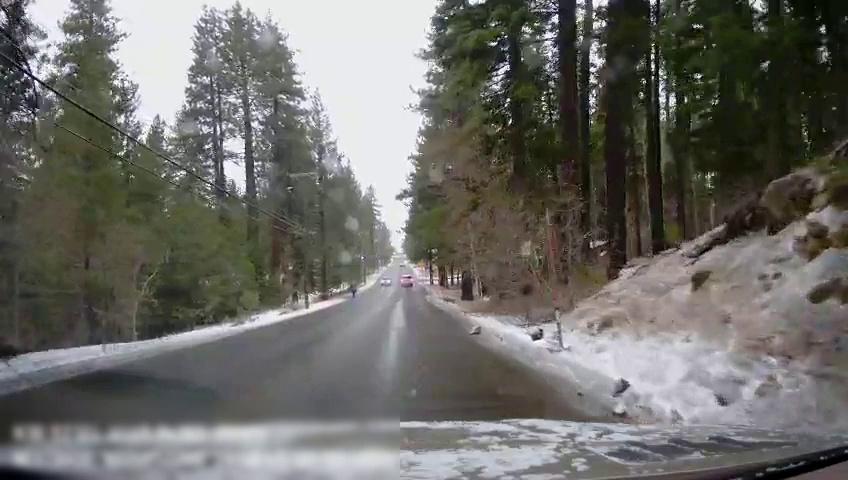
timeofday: Day
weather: Snowy
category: Vehicles | SUV
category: Drivable Space